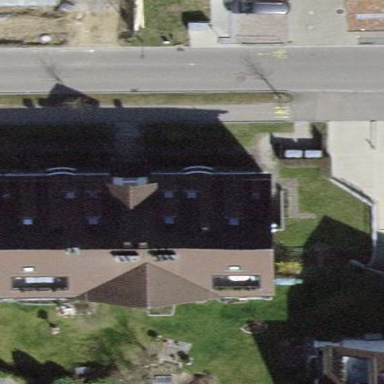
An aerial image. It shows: Building with tile roof.